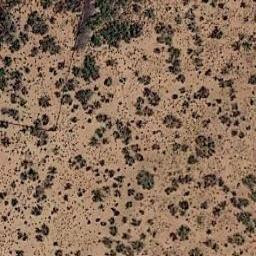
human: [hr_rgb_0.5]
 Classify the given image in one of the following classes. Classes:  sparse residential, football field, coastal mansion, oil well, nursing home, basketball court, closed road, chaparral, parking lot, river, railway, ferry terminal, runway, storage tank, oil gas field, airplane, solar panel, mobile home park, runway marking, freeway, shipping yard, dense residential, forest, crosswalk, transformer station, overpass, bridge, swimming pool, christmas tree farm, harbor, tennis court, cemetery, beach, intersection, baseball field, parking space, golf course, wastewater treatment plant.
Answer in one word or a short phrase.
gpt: chaparral